Question: I have found some solution for vertical banner I would like to use in mine bootstrap 3 responsive design, but I would like to modify it and I need help because I am failing to grasp the concept of coding mine banner to looks like this.

This is the solution I have found.
CSS and HTML is as follows
'''
div {
background: deeppink;
height: 30px;
width: 30px;
position: relative;
text-align: center;
font: 600 16px sans-serif;
color: #fff;
line-height: 27px;
border: 0;
}
div:after {
content: "";
position: absolute;
bottom: -18px;
left: 0;
height: 0;
width: 0;
border: solid 15px deeppink;
border-bottom-color: transparent;
}
div:hover {
background: purple;
}
div:hover:after {
border-color: purple;
border-bottom-color: transparent;
}
'''
'''
<div> i </div>
'''
See <URL> for banner here.
Now how can I modify this banner to lock more like mine banner, especially how can I make the head of this example banner to look's pointy like on the picture.
Can someone help me make this, thank you.
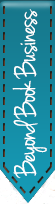
Answer: '''
*{
padding: 0;
margin: 0;
box-sizing: border-box;
}
body{
padding: 50px;
}
div {
background: #1589A1;
padding: 20px;
position: relative;
color: #fff;
width: 100px;
min-height: 70px;
font: 600 16px sans-serif;
color: #fff;
}
div:after {
content:'';
position: absolute;
left: 50%;
bottom: -100px;
border: 50px solid transparent;
border-top: 50px solid #1589A1;
-webkit-transform: translate(-50%, 0);
-ms-transform: translate(-50%, 0);
transform: translate(-50%, 0);
}
div span{
padding: 30px 0 30px;
position: relative;
display: block;
z-index: 1;
-webkit-transform: rotate(-90deg);
-moz-transform: rotate(-90deg);
-o-transform: rotate(-90deg);
transform: rotate(-90deg);
}
'''
'''
<div>
<span>solution</span>
<span>solution</span>
</div>
'''